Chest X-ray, PA view. Patient: 27 years old, sex M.
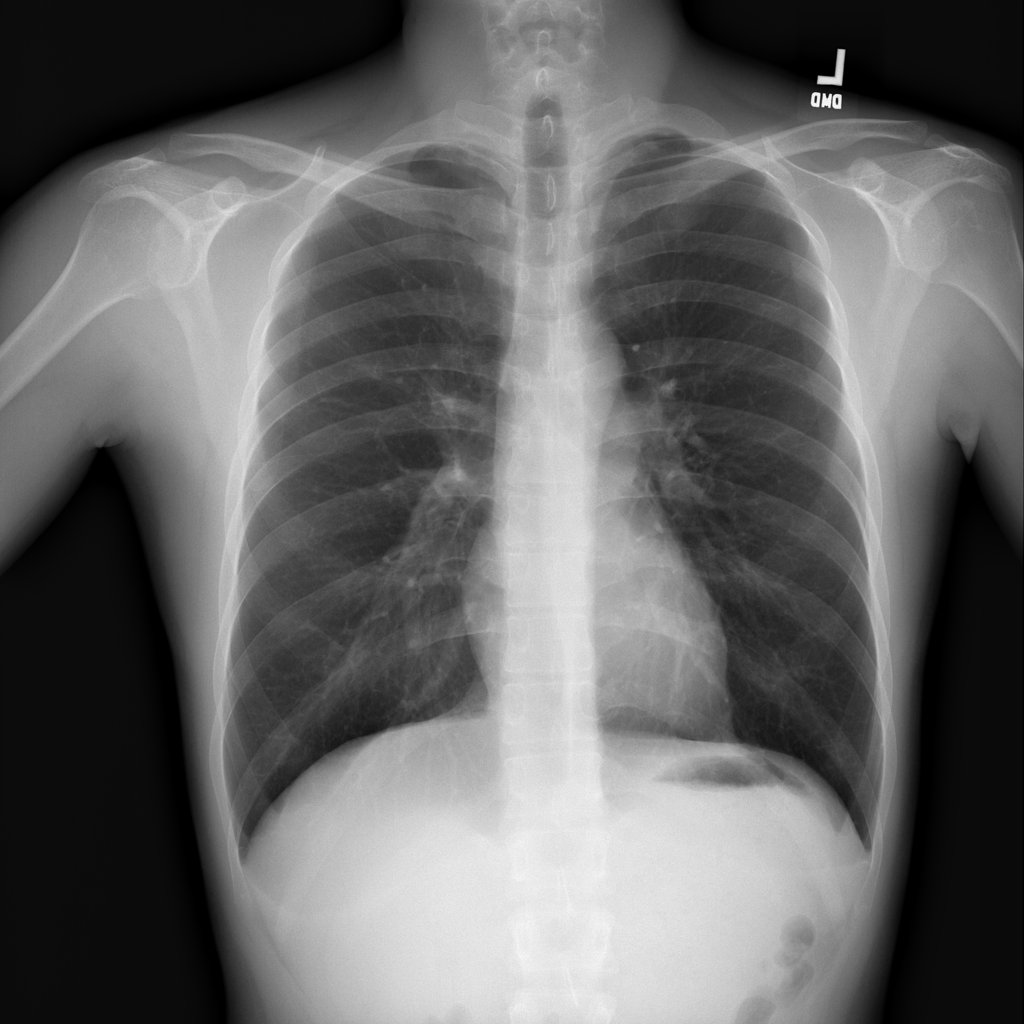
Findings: No Finding